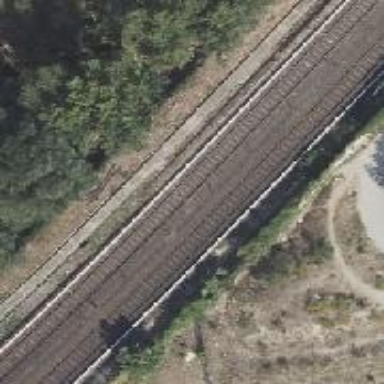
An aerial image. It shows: Bridge carrying light rail line with electrified bottom rail.